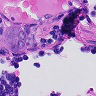
Metastatic tissue present: yes